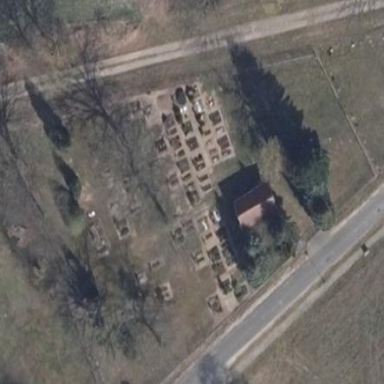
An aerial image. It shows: Cemetery with wall surrounding it.